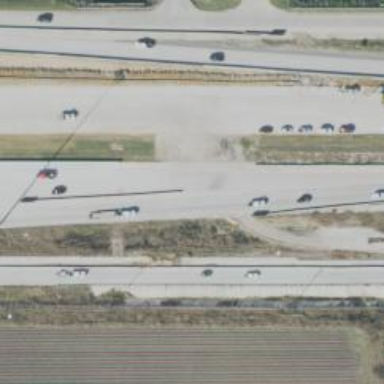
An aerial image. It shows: Motorway.